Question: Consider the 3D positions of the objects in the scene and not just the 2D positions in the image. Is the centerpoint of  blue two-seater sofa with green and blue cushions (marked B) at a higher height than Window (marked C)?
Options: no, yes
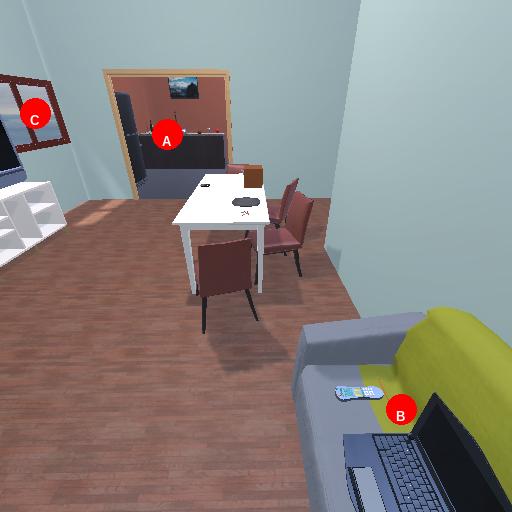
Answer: no